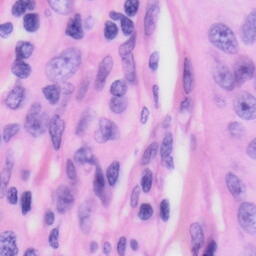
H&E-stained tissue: Skin